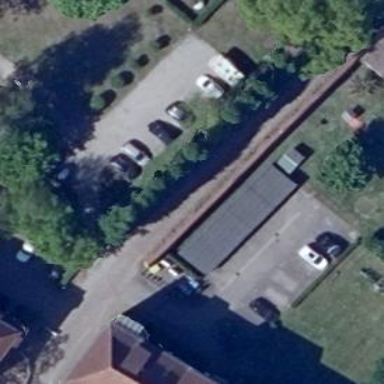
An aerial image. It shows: Group of garages.